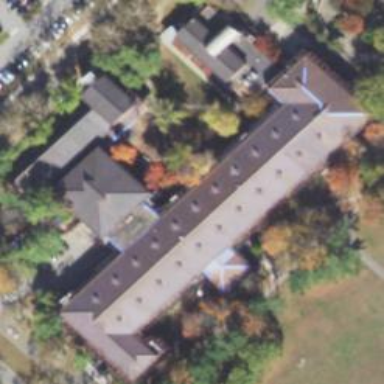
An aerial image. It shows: University building.